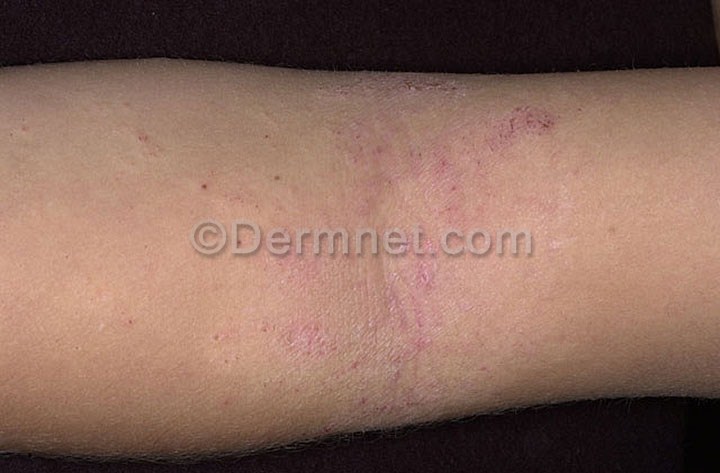
Disease: Atopic Dermatitis Photos